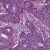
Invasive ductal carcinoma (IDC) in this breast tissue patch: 1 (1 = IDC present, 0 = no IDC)